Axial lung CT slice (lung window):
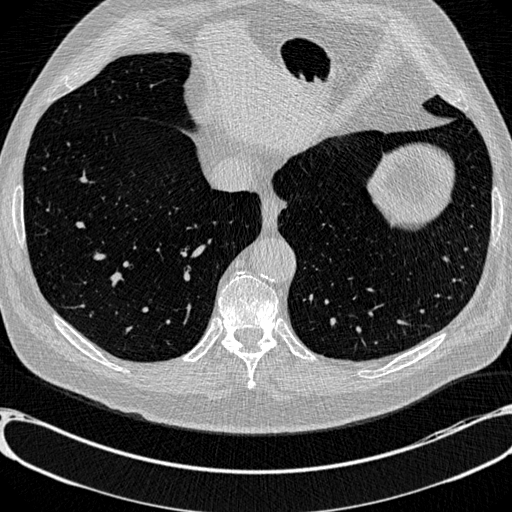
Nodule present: no